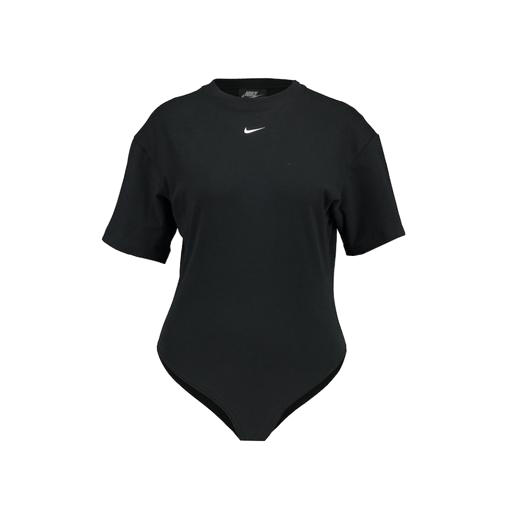
nike shirt, short-sleeve top, mid t-shirt, white background